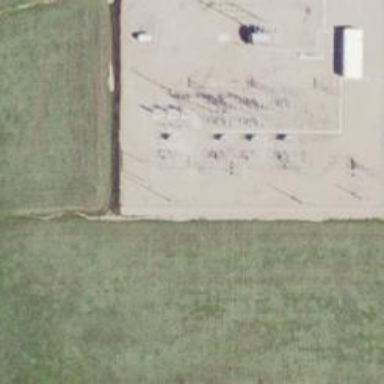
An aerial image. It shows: Switch used for power control.